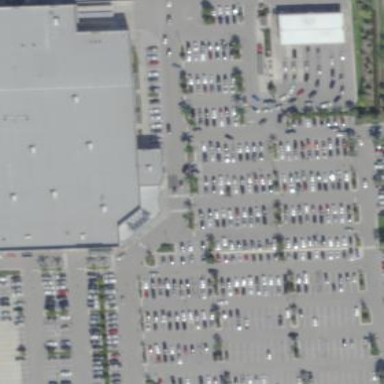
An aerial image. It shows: Parking area with surface.